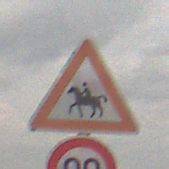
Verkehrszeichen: ReiterRechts
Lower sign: Geschwindigkeit90
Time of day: MorningAfternoon
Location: Outdoor (Nature)
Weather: Overcast
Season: NotSpecified
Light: Natural